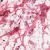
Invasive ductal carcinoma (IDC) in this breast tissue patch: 0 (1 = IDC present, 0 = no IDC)